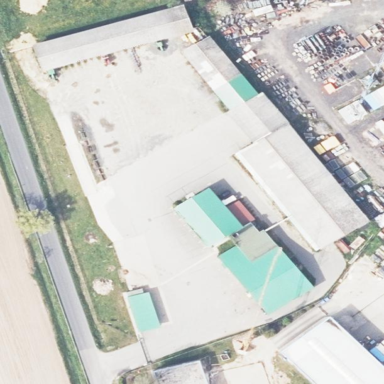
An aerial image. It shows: Farmyard area.